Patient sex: M
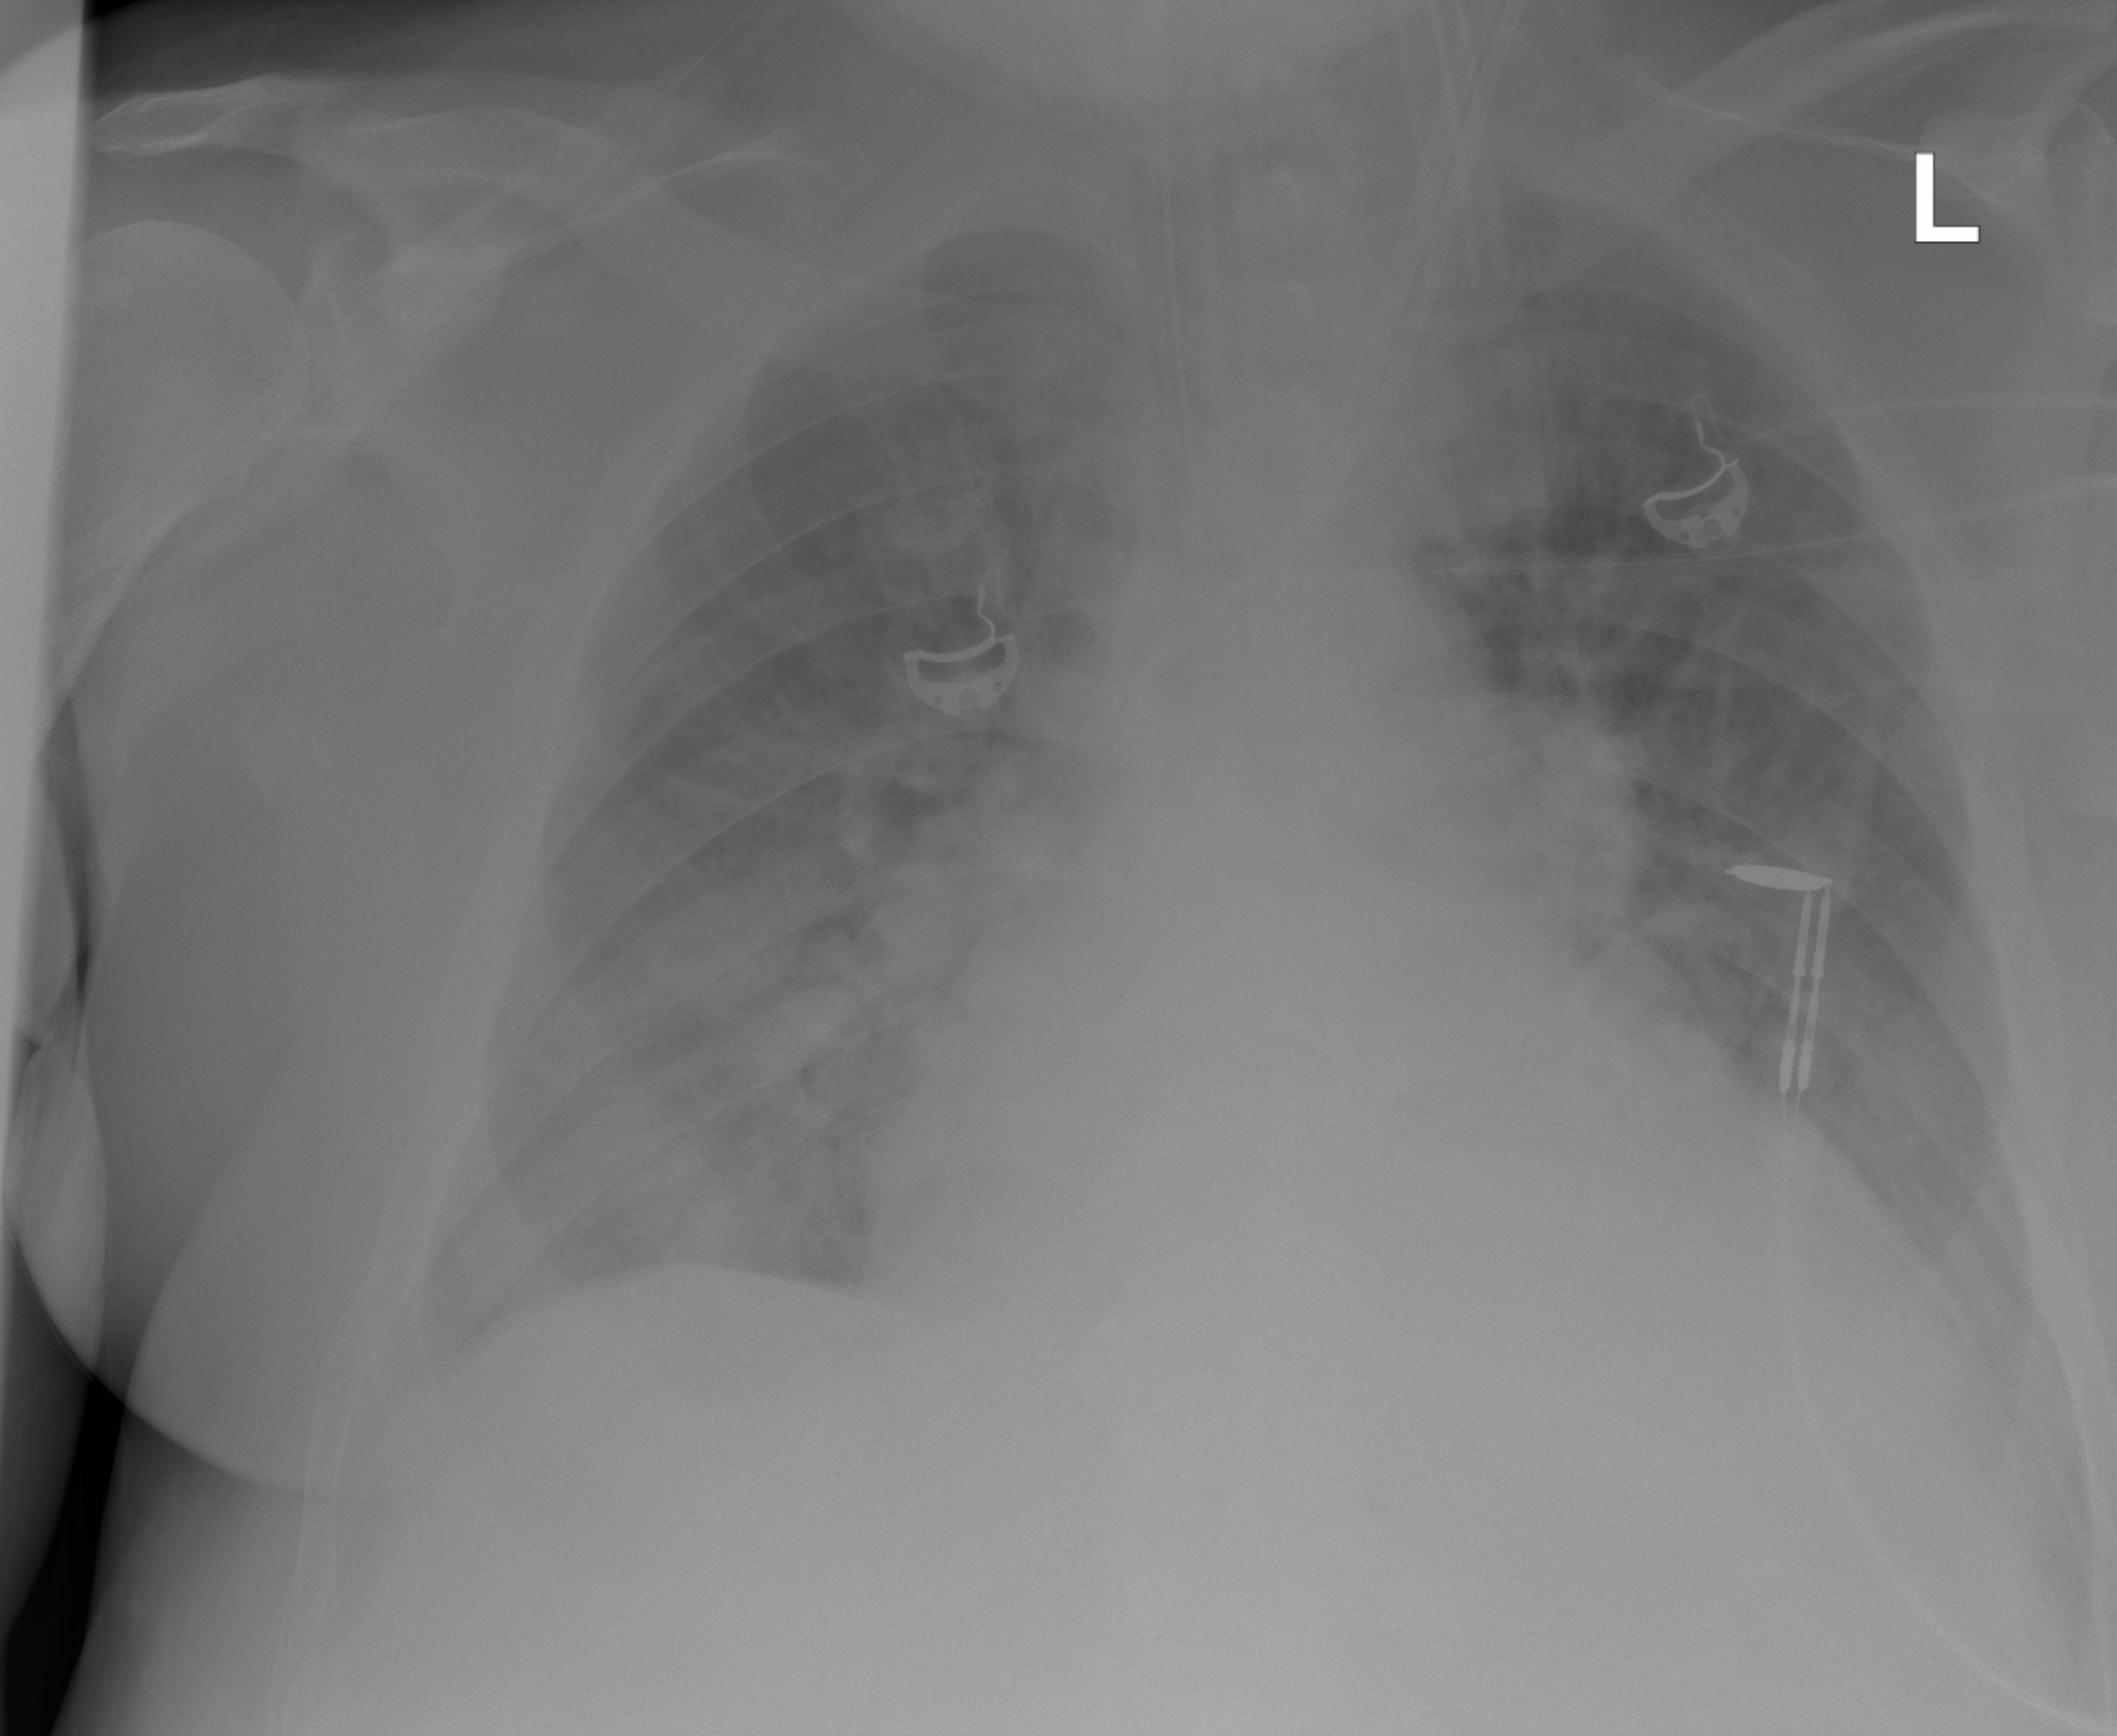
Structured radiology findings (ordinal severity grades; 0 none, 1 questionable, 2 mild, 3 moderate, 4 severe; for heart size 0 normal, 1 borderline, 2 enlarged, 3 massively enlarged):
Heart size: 2
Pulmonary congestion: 3
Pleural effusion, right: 2
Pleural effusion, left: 2
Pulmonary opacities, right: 3
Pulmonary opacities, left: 3
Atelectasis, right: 1
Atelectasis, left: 1